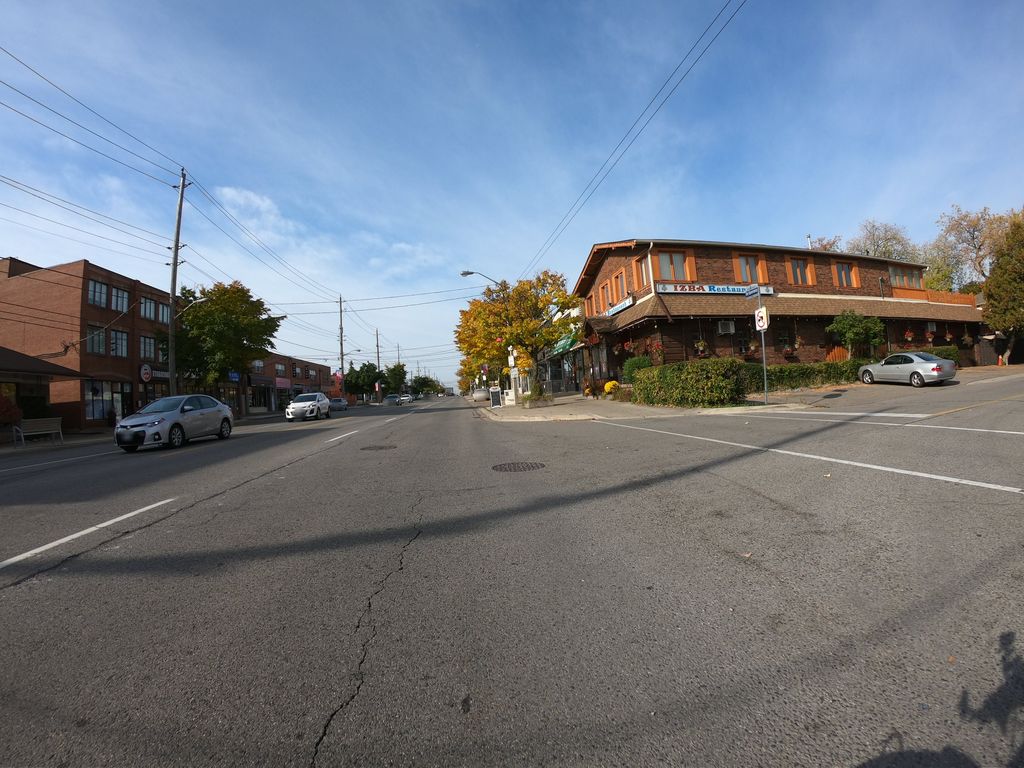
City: toronto